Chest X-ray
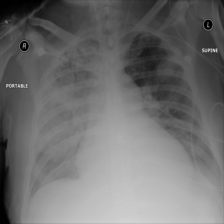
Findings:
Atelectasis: negative
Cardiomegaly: negative
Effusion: positive
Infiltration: negative
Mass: negative
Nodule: negative
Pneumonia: negative
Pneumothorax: negative
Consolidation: negative
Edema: negative
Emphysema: negative
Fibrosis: negative
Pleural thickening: negative
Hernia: negative